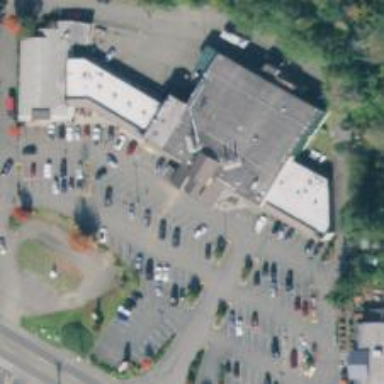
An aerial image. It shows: Supermarket.